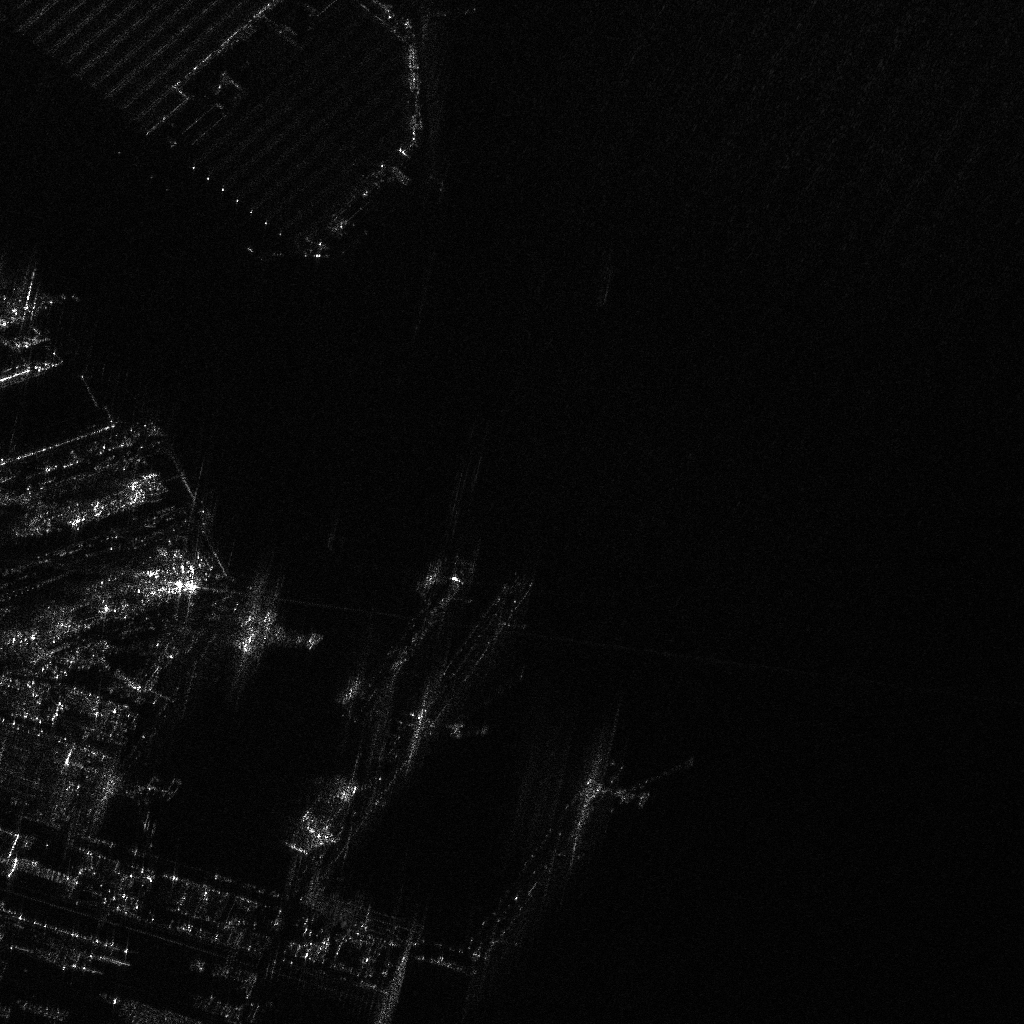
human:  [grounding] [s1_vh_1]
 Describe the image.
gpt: In the satellite image, there is  <ref>1 large container </ref> <box>[[29, 74, 32, 83, 26]]</box> located at bottom.